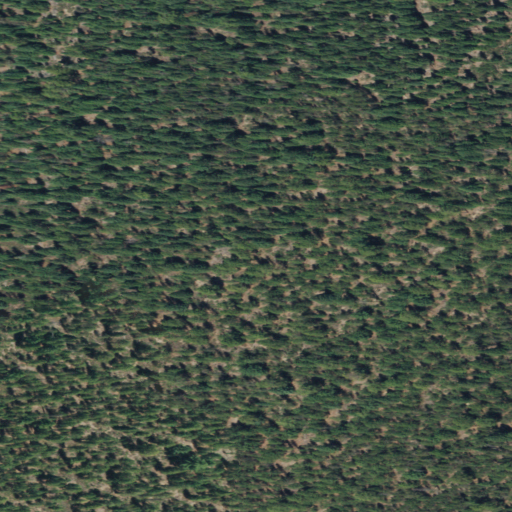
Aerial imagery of mountain in Oregon named String Butte containing only evergreen forest